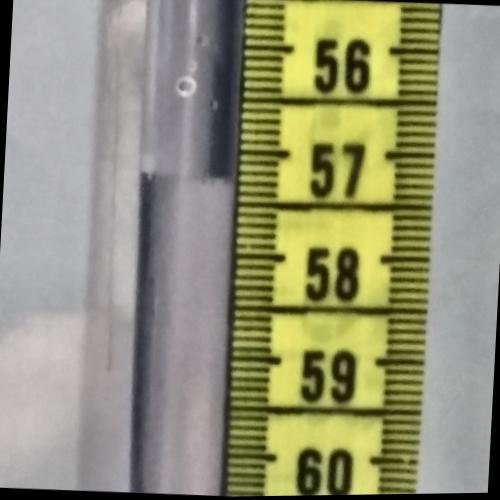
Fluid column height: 57.2 cm